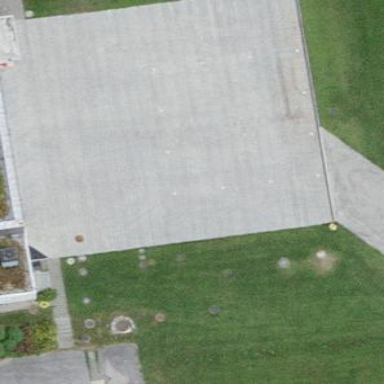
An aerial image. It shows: Image showing helipad at airport.